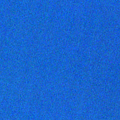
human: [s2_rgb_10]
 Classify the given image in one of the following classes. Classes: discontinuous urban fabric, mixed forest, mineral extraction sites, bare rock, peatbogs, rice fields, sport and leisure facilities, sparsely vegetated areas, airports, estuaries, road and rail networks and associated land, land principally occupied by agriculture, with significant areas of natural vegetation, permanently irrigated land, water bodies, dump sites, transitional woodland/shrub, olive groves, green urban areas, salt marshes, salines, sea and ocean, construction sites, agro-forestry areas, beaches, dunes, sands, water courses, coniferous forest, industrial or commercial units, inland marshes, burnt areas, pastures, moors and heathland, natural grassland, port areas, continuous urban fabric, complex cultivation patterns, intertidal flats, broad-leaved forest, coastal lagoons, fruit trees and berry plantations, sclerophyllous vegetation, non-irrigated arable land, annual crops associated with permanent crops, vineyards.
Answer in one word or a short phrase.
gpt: sea and ocean